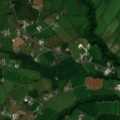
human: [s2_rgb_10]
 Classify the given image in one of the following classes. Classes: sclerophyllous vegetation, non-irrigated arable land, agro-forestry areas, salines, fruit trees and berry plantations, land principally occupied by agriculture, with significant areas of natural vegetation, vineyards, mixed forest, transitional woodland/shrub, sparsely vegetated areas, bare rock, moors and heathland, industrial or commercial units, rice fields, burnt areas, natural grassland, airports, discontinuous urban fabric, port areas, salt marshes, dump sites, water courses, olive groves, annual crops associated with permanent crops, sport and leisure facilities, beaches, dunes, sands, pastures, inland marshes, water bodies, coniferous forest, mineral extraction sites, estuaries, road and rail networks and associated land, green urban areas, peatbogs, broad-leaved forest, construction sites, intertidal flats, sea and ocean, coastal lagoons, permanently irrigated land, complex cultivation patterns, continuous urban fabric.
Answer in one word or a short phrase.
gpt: non-irrigated arable land, pastures, land principally occupied by agriculture, with significant areas of natural vegetation